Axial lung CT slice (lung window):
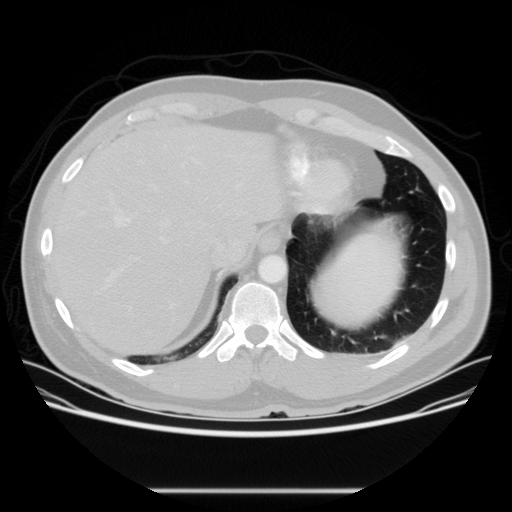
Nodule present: no